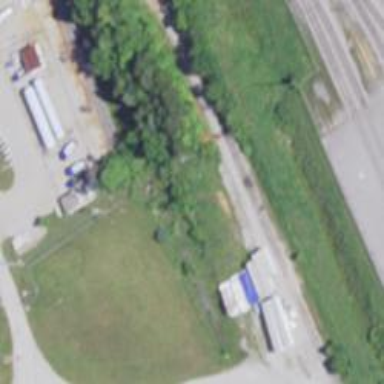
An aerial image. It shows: Rail spur service.